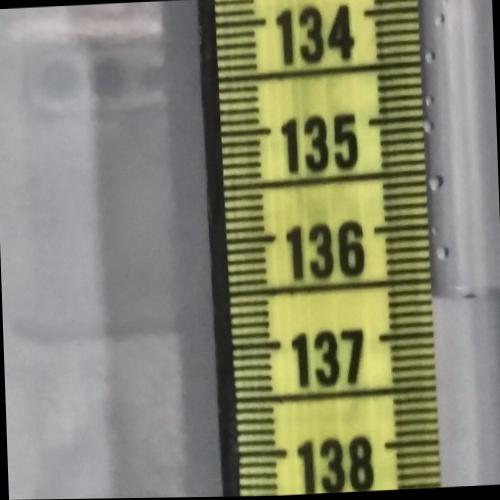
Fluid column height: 136.7 cm